【题型】解答题　【知识点】平面几何　【难度】easy
如图, 已知四边形 $ABCD$ 中, $AD = CD$, $\angle BAC = 90^\circ$, 点 $E$ 是四边形 $ABCD$ 外一点, $AE = CE$, 连接 $ED$ 并延长分别交 $AC$、$BC$ 于点 $M$、$N$。

(1) 求证：$BN = CN$；

(2) $BC^2 = 2AB \cdot NE$, 求证：$\angle ACB = \angle NEC$。
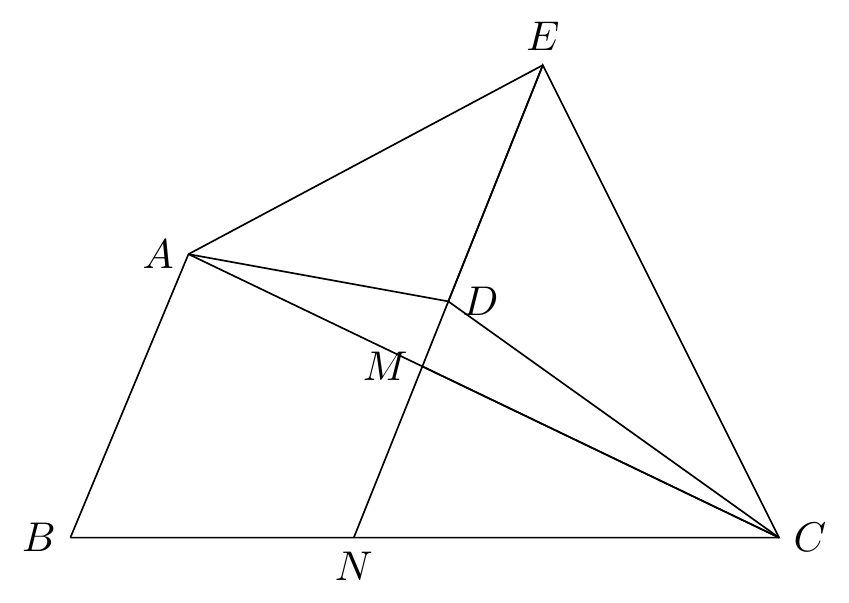
【解答】
解：(1)证明：连接 $AN$, 如图,

$\because AD = CD$, $AE = CE$,

$\therefore DE$ 垂直平分 $AC$,

$\therefore AN = CN$,

$\therefore \angle BCA = \angle NAC$,

$\because \angle BAC = 90^\circ$,

$\therefore \angle BCA + \angle B = 90^\circ$, $\angle NAC + \angle BAN = 90^\circ$,

$\therefore \angle B = \angle BAN$,

$\therefore AB = AN$,

$\therefore BN = CN$；

(2)证明：$\because BN = CN$,

$\therefore$ 点 $N$ 是 $BC$ 的中点, $BC = 2CN$,

由(1)知 $DE$ 垂直平分 $AC$,

$\therefore$ 点 $M$ 是 $AC$ 的中点,

$\therefore MN$ 是 $\triangle ABC$ 的中位线,

$\therefore AB = 2MN$,

$\because BC^2 = 2AB \cdot NE$,

$\therefore 4CN^2 = 4MN \cdot NE$,

$\therefore CN^2 = MN \cdot NE$, 即 $\frac{CN}{NE} = \frac{MN}{CN}$,

$\because \angle CNM = \angle ENC$,

$\therefore \triangle CMN \sim \triangle ECN$,

$\therefore \angle ACB = \angle NEC$。
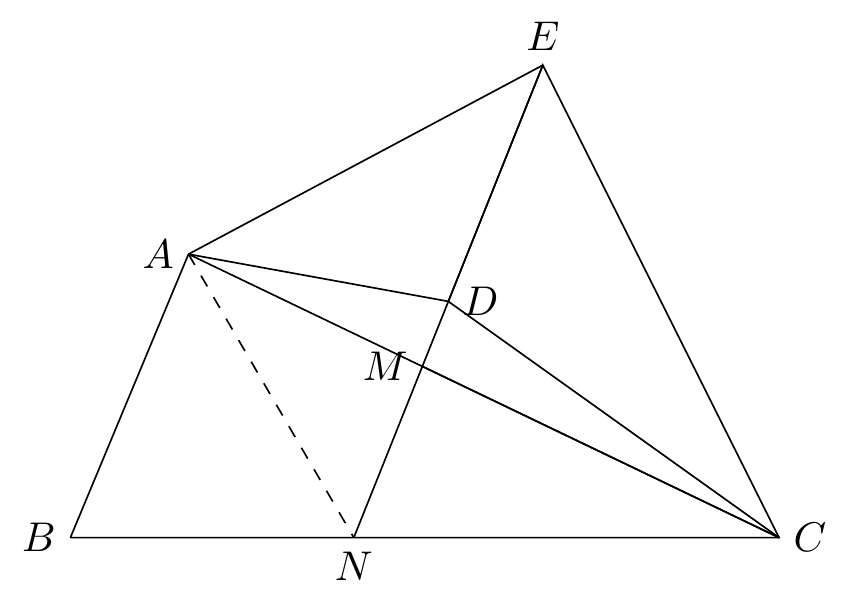